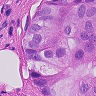
Metastatic tissue present: yes